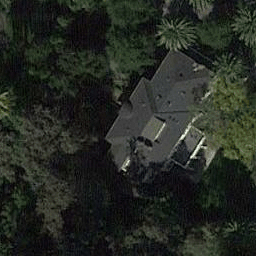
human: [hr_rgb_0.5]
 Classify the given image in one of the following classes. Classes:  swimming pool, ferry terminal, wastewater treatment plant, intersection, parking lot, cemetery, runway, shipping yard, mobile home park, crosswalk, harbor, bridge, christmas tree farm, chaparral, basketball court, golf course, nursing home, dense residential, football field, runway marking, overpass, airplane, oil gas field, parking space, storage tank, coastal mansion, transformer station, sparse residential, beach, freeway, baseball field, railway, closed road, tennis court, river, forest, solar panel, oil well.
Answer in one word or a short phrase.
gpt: sparse residential